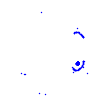
Particle: electron